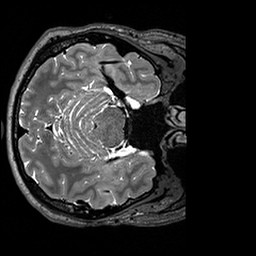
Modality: T2w
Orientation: axial
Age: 26
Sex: male
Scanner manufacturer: siemens
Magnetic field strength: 3 T
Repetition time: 3.2 s
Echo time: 0.408 s